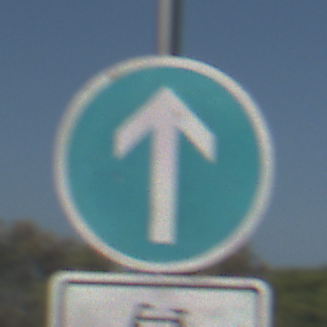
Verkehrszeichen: VorgeschriebeneFahrtrichtungGeradeaus
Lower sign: EinspurigeFahrzeugeFrei1
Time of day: MorningAfternoon
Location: Outdoor (Nature)
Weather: Clear
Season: NotSpecified
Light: Natural